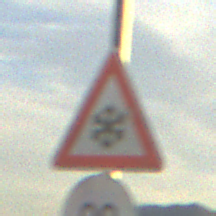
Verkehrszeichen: SchneeOderEisglaette
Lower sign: Geschwindigkeit80
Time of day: SunriseSunset
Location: Outdoor (Nature)
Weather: PartlyCloudy
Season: Summer
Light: Natural